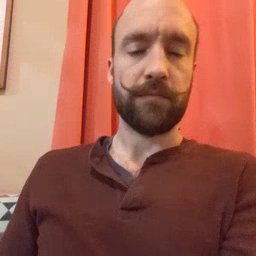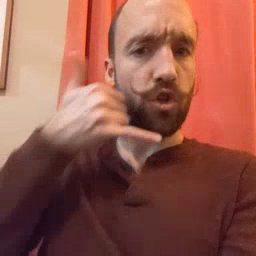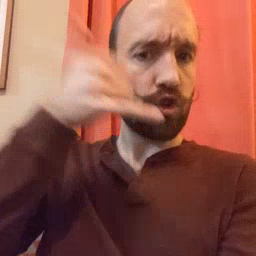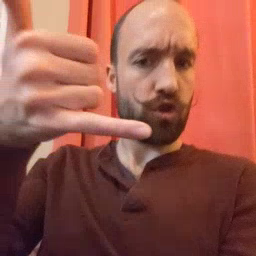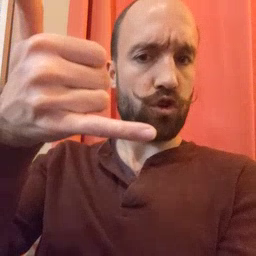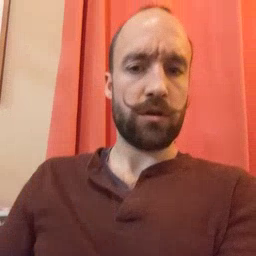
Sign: callonphone